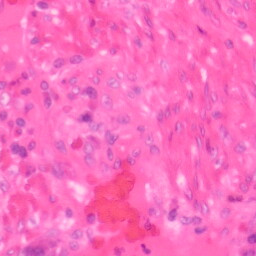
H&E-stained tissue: Colon